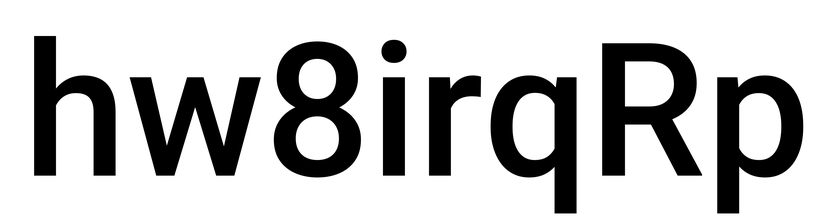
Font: Roboto_Medium